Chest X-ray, PA view. Patient: 65 years old, sex F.
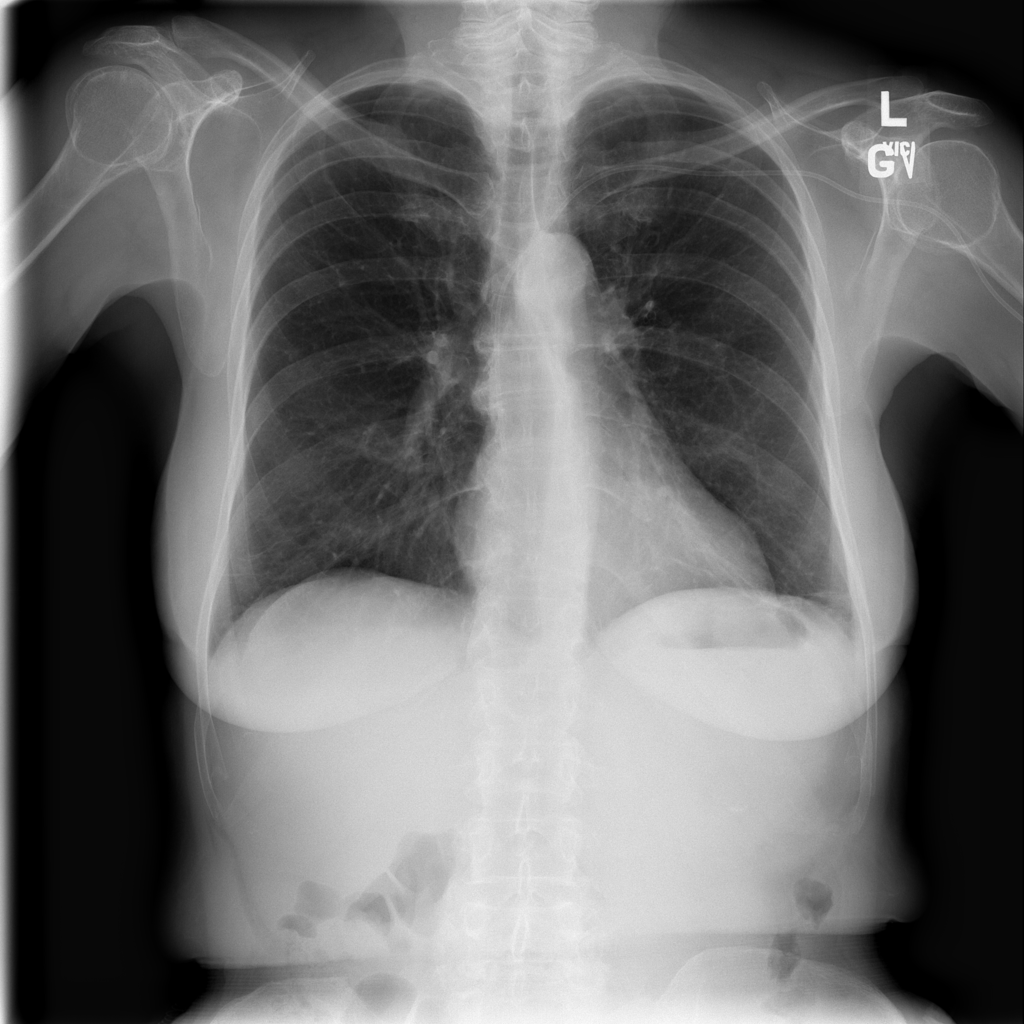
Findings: Atelectasis